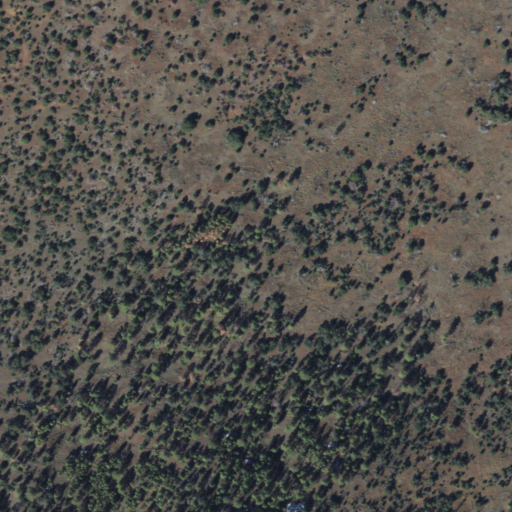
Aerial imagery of mountain in Arizona named Laws Hill containing evergreen forest, shrub, and open development